Question: Up until recently, everything worked just fine.
However, now, I can no longer connect to Team Foundation Service unless the Fiddler is opened?!
A couple days ago, I've setup the Fiddler according to the configuration tips <URL> and the issues began to occur.
This is the message I get when I try to connect.

I've tried
- - - - -
and many other things that crossed my mind, but with no success.
Seems like VS just can't get to TFS without it.
Meanwhile, I can view the TFS perfectly from browser. (And yes, opening a new instance of VS from home page of TFS doesn't work either)
Any suggestions?
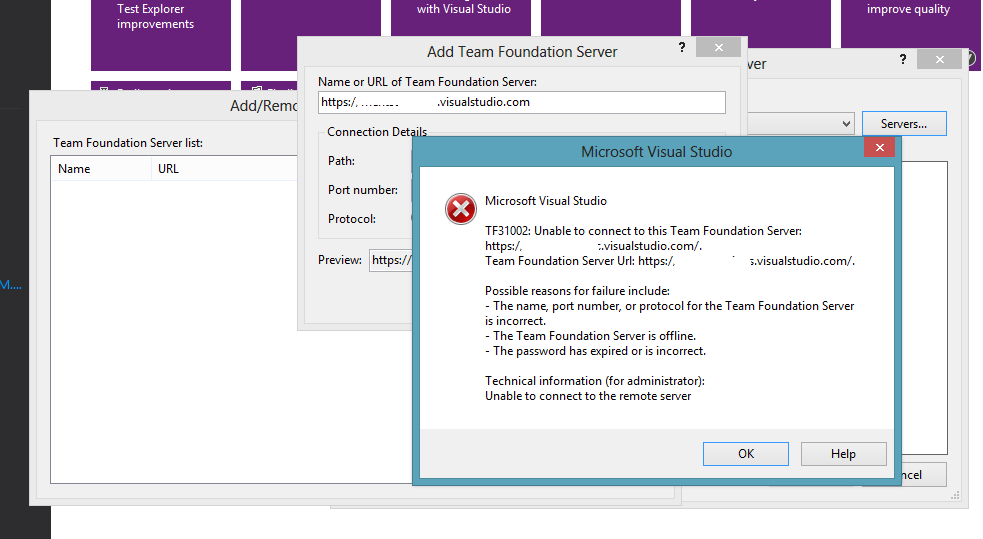
Answer: Finally managed to get to the bottom of this.
The issue was caused by the following entry in the machine.config in C:\Windows\Microsoft.NET\Framework4.0.30319\Config and C:\Windows\Microsoft.NET\Framework644.0.30319\Config
'''
<system.net>
<defaultProxy enabled = "true" useDefaultCredentials = "true">
<proxy autoDetect="False" bypassonlocal="False" proxyaddress="http://127.0.0.1:8888" usesystemdefault="False" />
</defaultProxy>
</system.net>
'''
Once I got rid of it, everything started working again.